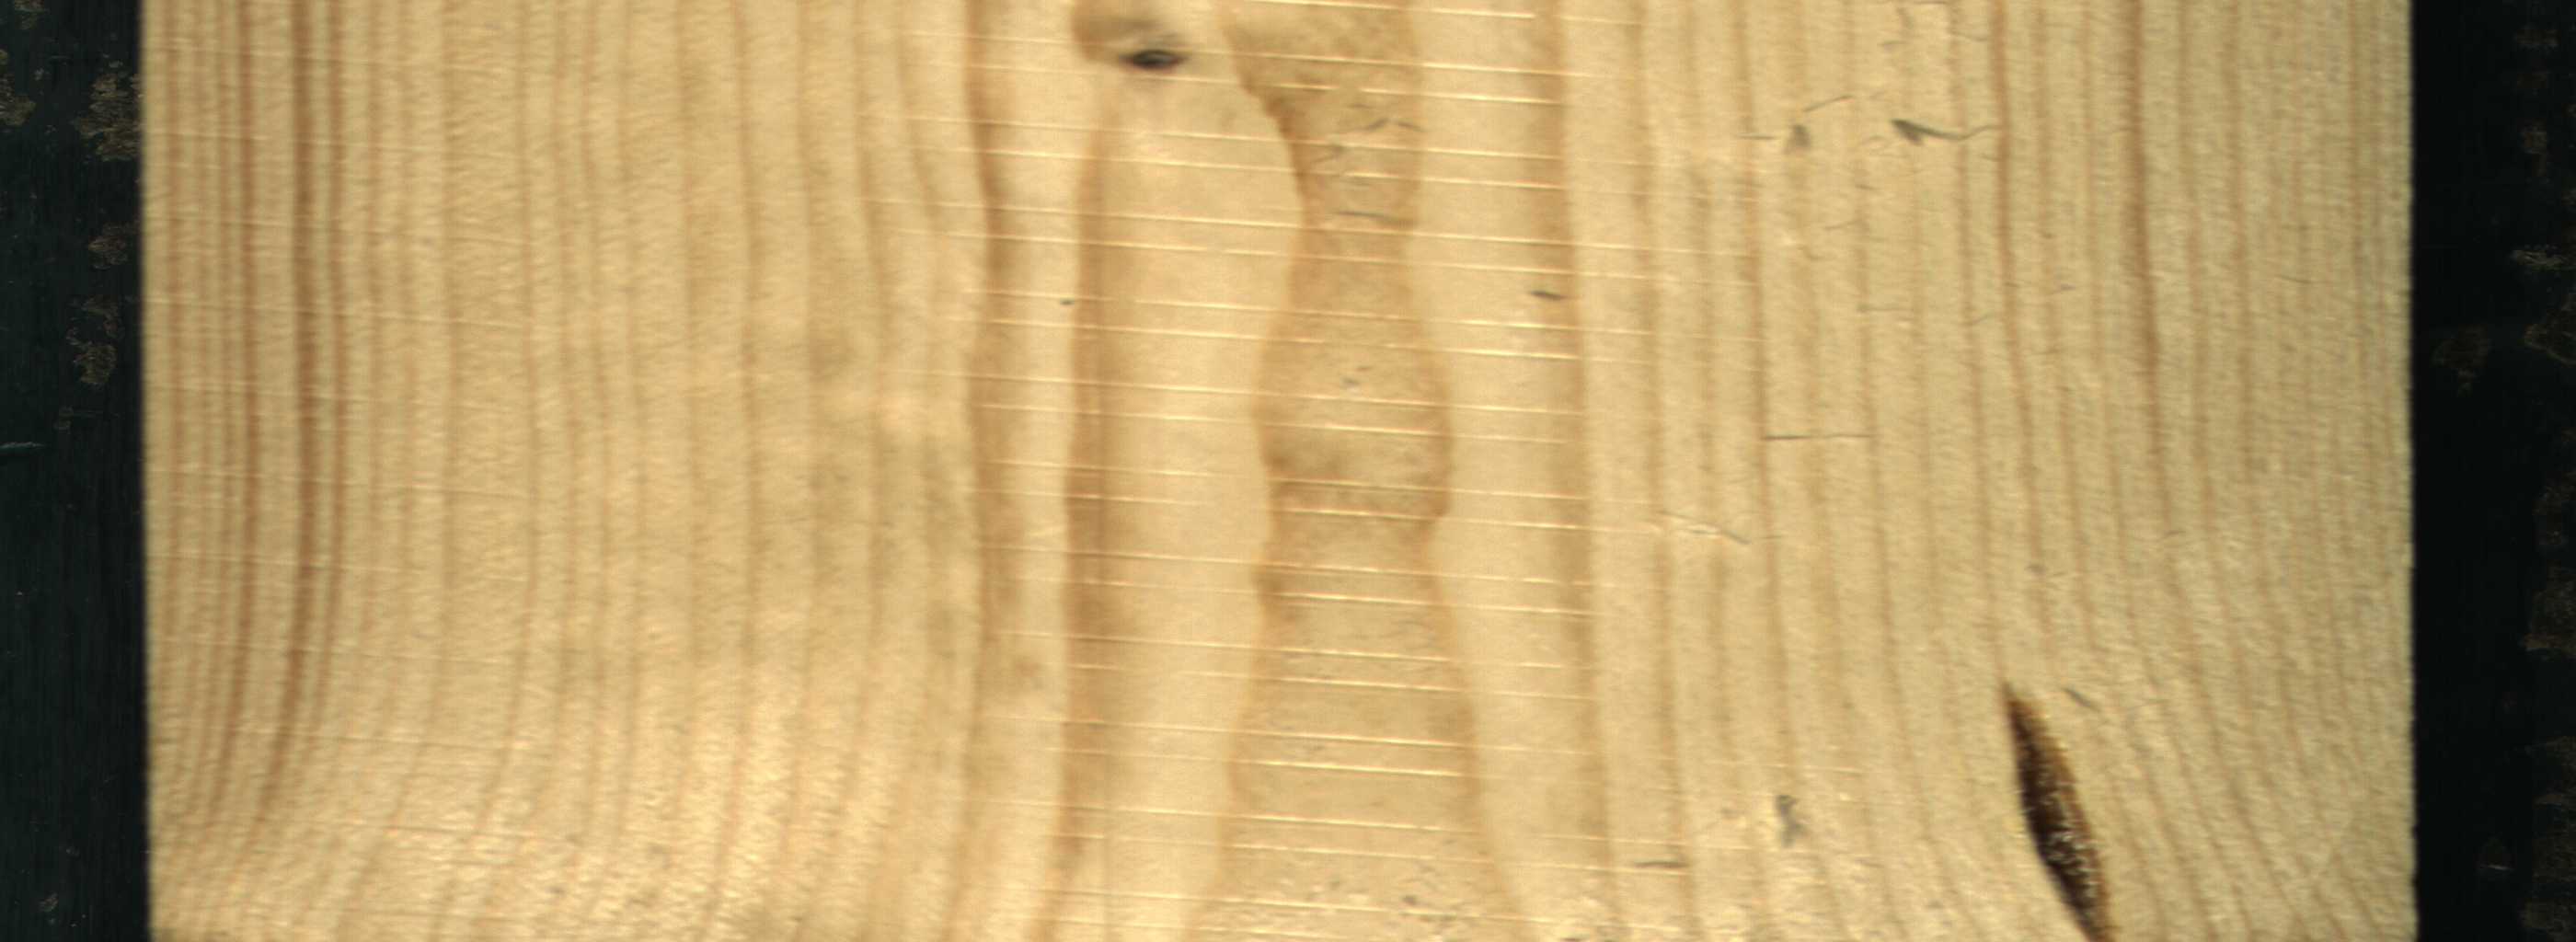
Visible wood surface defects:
resin
Live_Knot